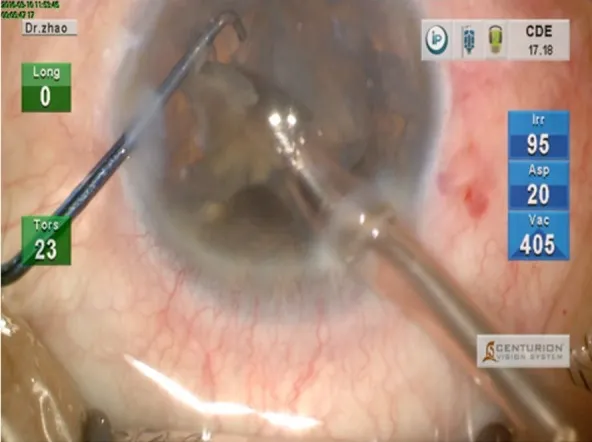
Schematic diagram of step 4. When emulsifying the wedge-shaped fragments, the surgeon kept the bevel of phaco tip facing the sharp apex, using the chopper to stabilize the fragment.
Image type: medical_photograph (other_medical_photograph)